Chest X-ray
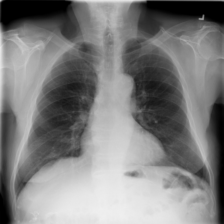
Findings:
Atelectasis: negative
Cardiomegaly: negative
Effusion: positive
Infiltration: negative
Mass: negative
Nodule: negative
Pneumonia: negative
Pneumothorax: negative
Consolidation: negative
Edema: negative
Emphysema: negative
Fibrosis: negative
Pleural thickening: negative
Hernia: negative